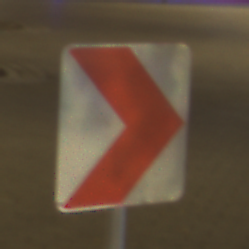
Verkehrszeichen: RichtungstafelnInKurvenKleinLinks
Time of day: Night
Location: Outdoor (Urban)
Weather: Clear
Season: NotSpecified
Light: Artificial